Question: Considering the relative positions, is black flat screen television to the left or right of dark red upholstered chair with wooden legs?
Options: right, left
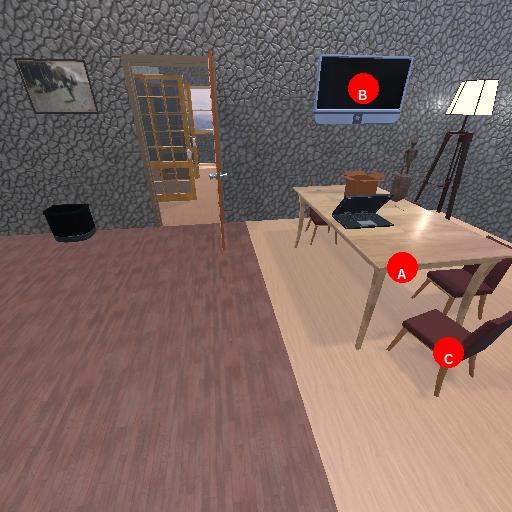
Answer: right